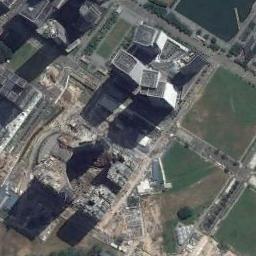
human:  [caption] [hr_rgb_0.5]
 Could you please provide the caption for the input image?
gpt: In a business district there are several tall buildings of different shapes and several roads and many trees .

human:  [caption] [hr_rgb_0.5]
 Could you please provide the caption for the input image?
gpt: A spare commercial area with some high-rise buildings is next to the lawn .

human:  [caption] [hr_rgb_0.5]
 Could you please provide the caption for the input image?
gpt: The commercial area is in the middle of grass .

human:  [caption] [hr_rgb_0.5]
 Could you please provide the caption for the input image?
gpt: The buildings vary in height .

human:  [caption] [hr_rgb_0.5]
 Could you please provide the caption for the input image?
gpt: There are some green lawns on a commercial area .